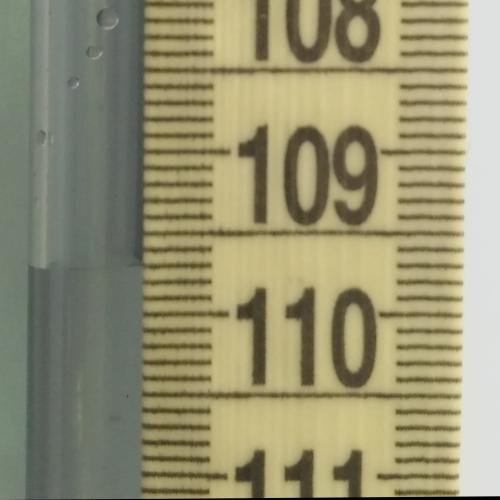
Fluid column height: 109.7 cm